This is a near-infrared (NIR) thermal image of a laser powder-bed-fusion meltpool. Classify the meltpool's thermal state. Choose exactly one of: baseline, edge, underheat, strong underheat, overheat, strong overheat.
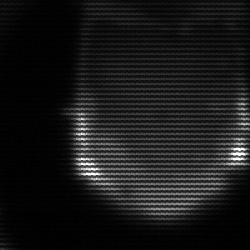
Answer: edge